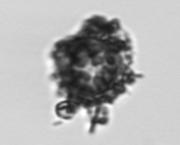
Label: Thalassiosira_TAG_external_detritus